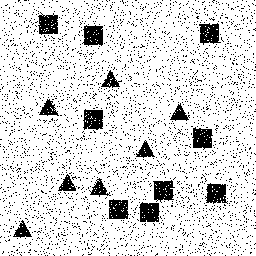
Squares: 9
Triangles: 7
Stars: 0
Total shapes: 16